Aerial crown-view tile of a tropical tree (Barro Colorado Island, Panama), acquired 20250317:
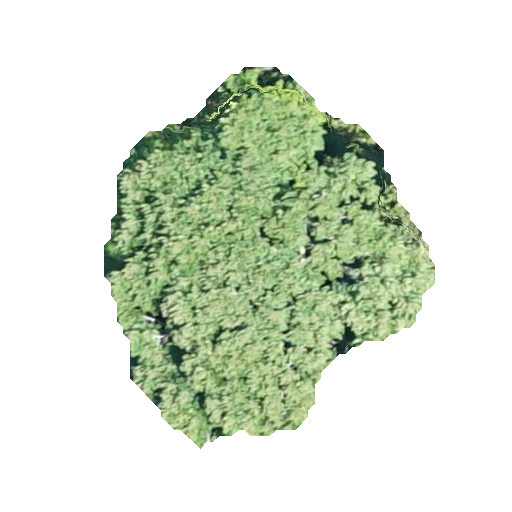
Species: Jacaranda copaia
GBIF accepted scientific name: Jacaranda copaia
Crown area: 123.42 m²